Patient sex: M
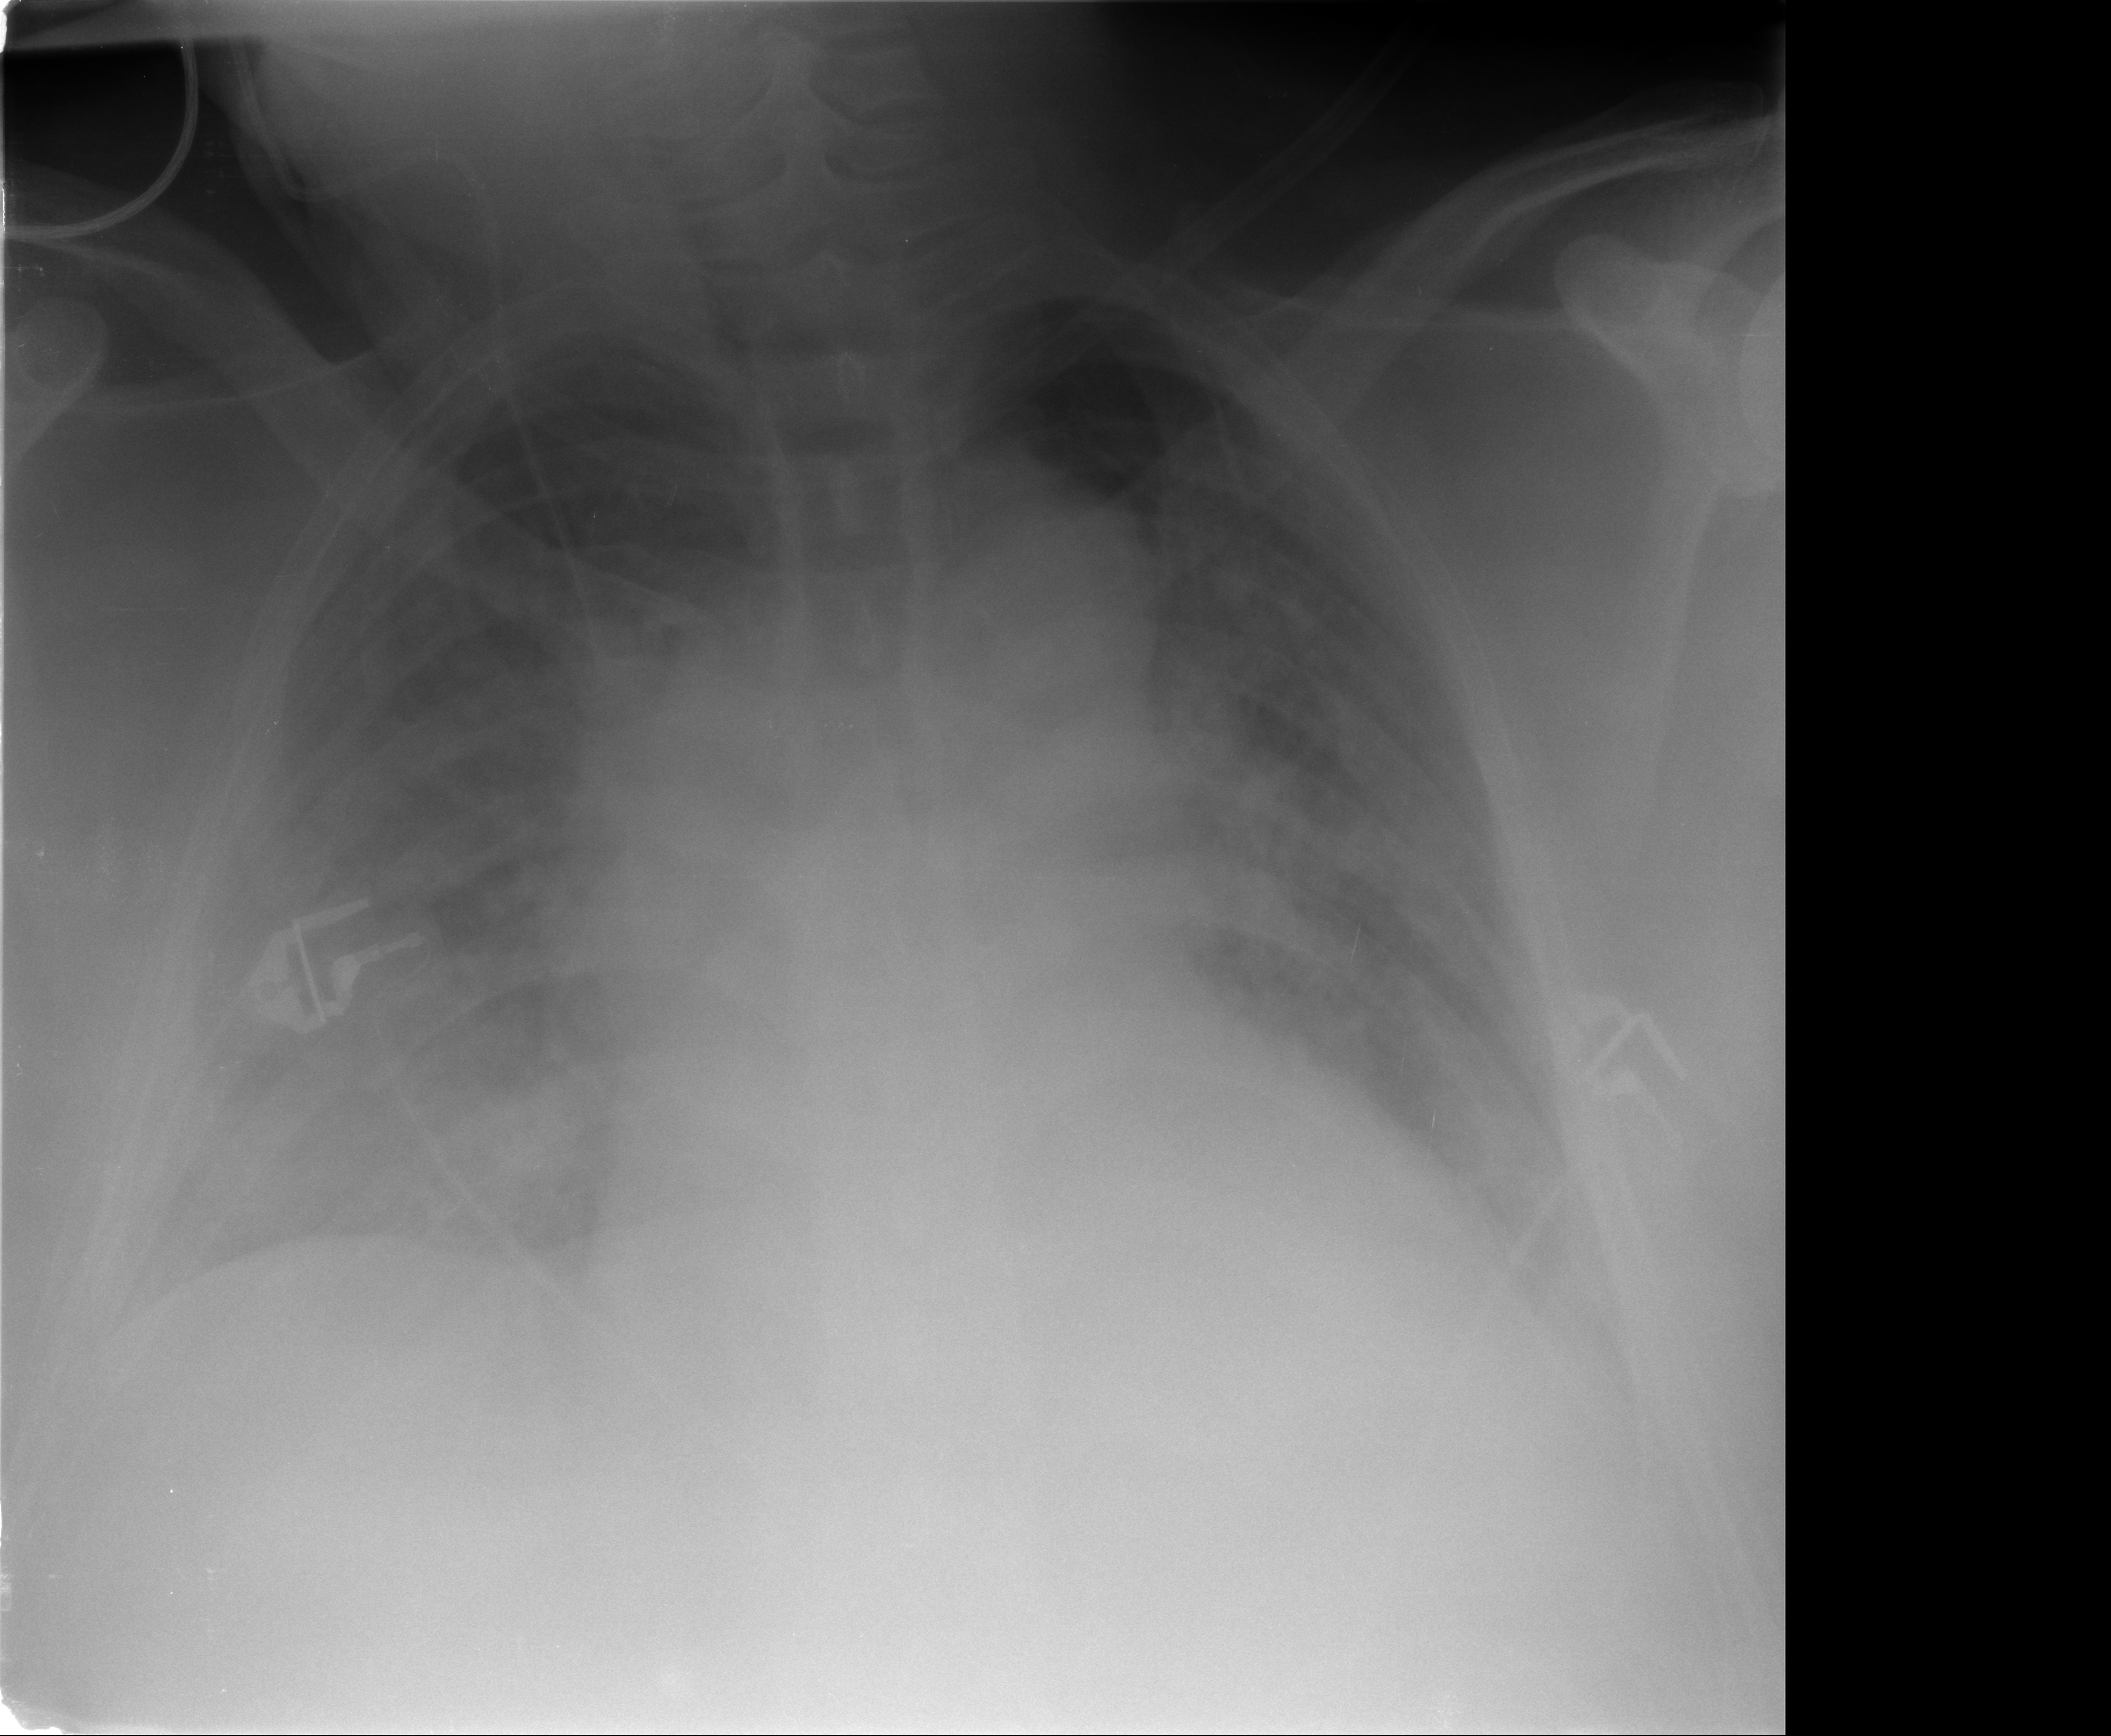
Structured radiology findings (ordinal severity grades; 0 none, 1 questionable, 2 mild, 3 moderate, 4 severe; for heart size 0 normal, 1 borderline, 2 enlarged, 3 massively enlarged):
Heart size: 1
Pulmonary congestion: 2
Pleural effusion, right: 2
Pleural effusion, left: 2
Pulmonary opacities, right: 3
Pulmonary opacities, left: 2
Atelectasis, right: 3
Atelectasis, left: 2